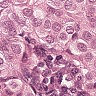
Metastatic tissue present: yes